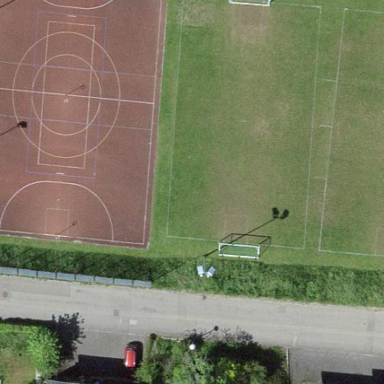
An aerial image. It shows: Multi-sport pitch for leisure land activities.